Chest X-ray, PA view. Patient: 33 years old, sex M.
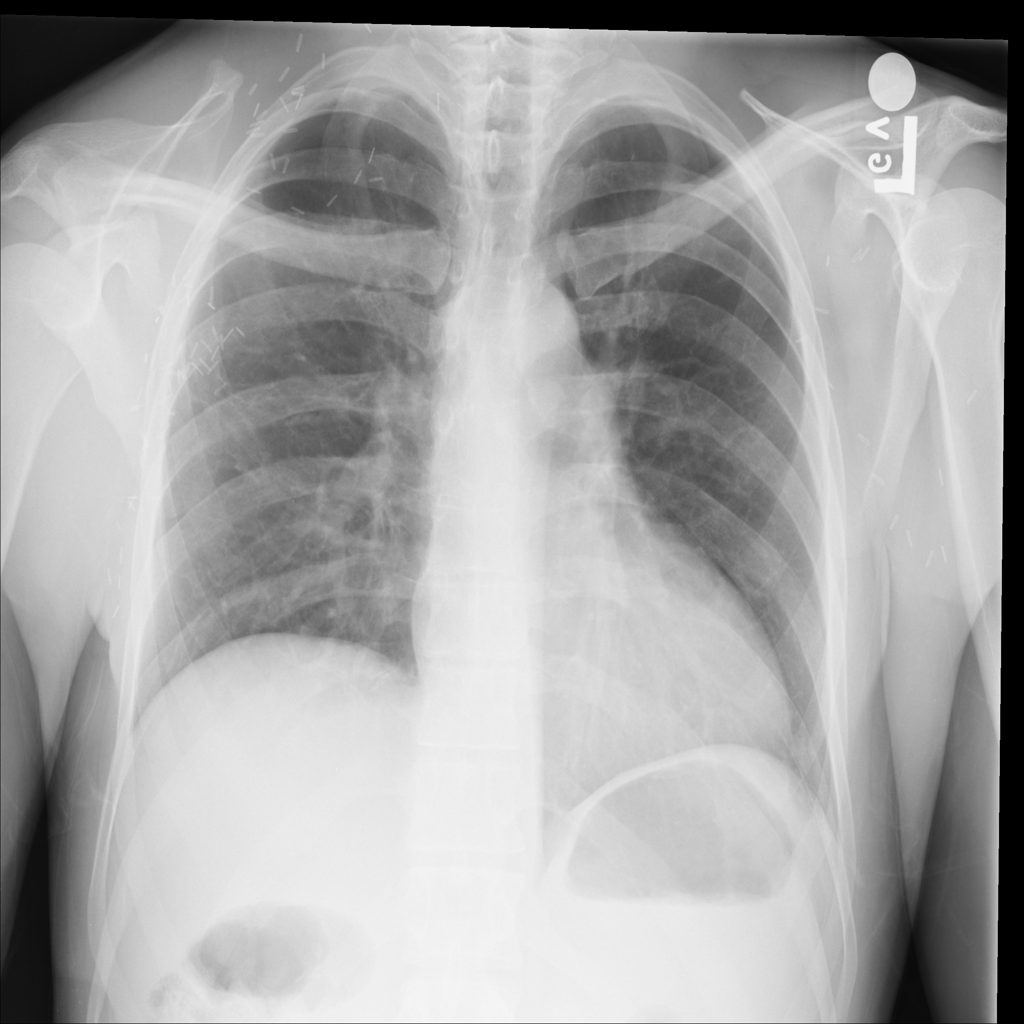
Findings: No Finding